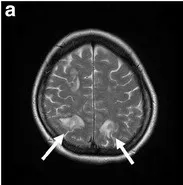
T2-weighted.
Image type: radiology (mri)